Brain MRI, t2w sequence, axial 2D slice.
Patient: age 51, sex F, weight 95 kg, height 1.95 m
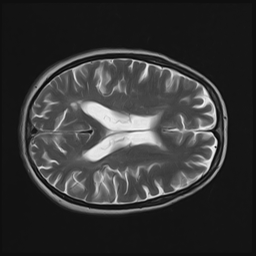